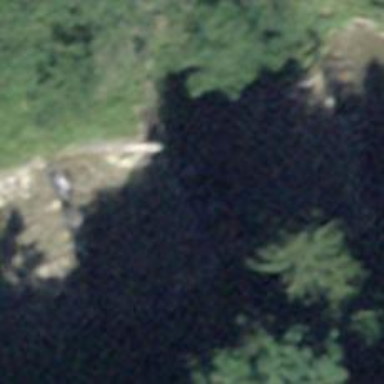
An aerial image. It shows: Check dam beside retaining wall.